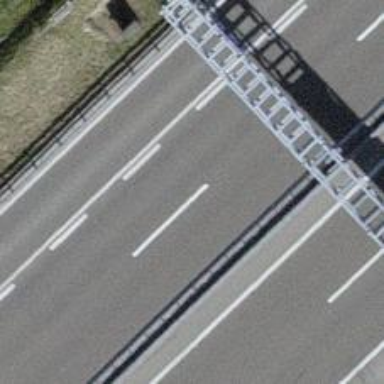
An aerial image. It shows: Motorway junction.